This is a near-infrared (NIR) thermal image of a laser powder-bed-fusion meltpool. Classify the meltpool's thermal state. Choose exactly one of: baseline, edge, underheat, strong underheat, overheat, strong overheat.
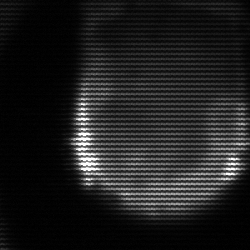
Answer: edge